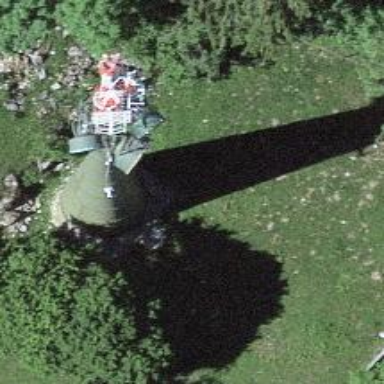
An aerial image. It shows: Communication tower.